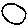
Label: circle